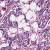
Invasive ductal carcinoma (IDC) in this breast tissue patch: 1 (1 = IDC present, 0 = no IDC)